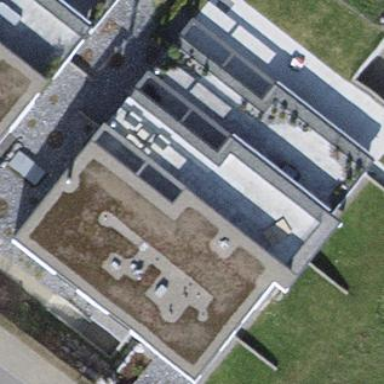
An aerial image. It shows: Residential building.